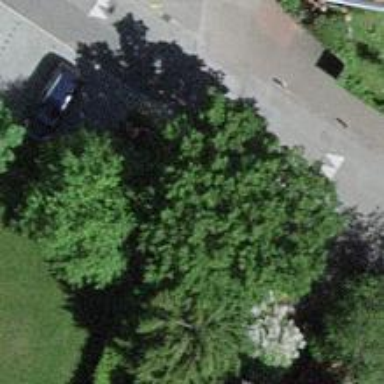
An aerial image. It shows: Bollard barrier.